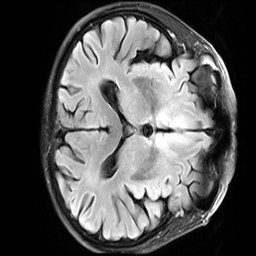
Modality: FLAIR
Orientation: axial
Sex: male
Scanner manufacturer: siemens
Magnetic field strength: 3 T
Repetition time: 10 s
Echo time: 0.09 s